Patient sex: M
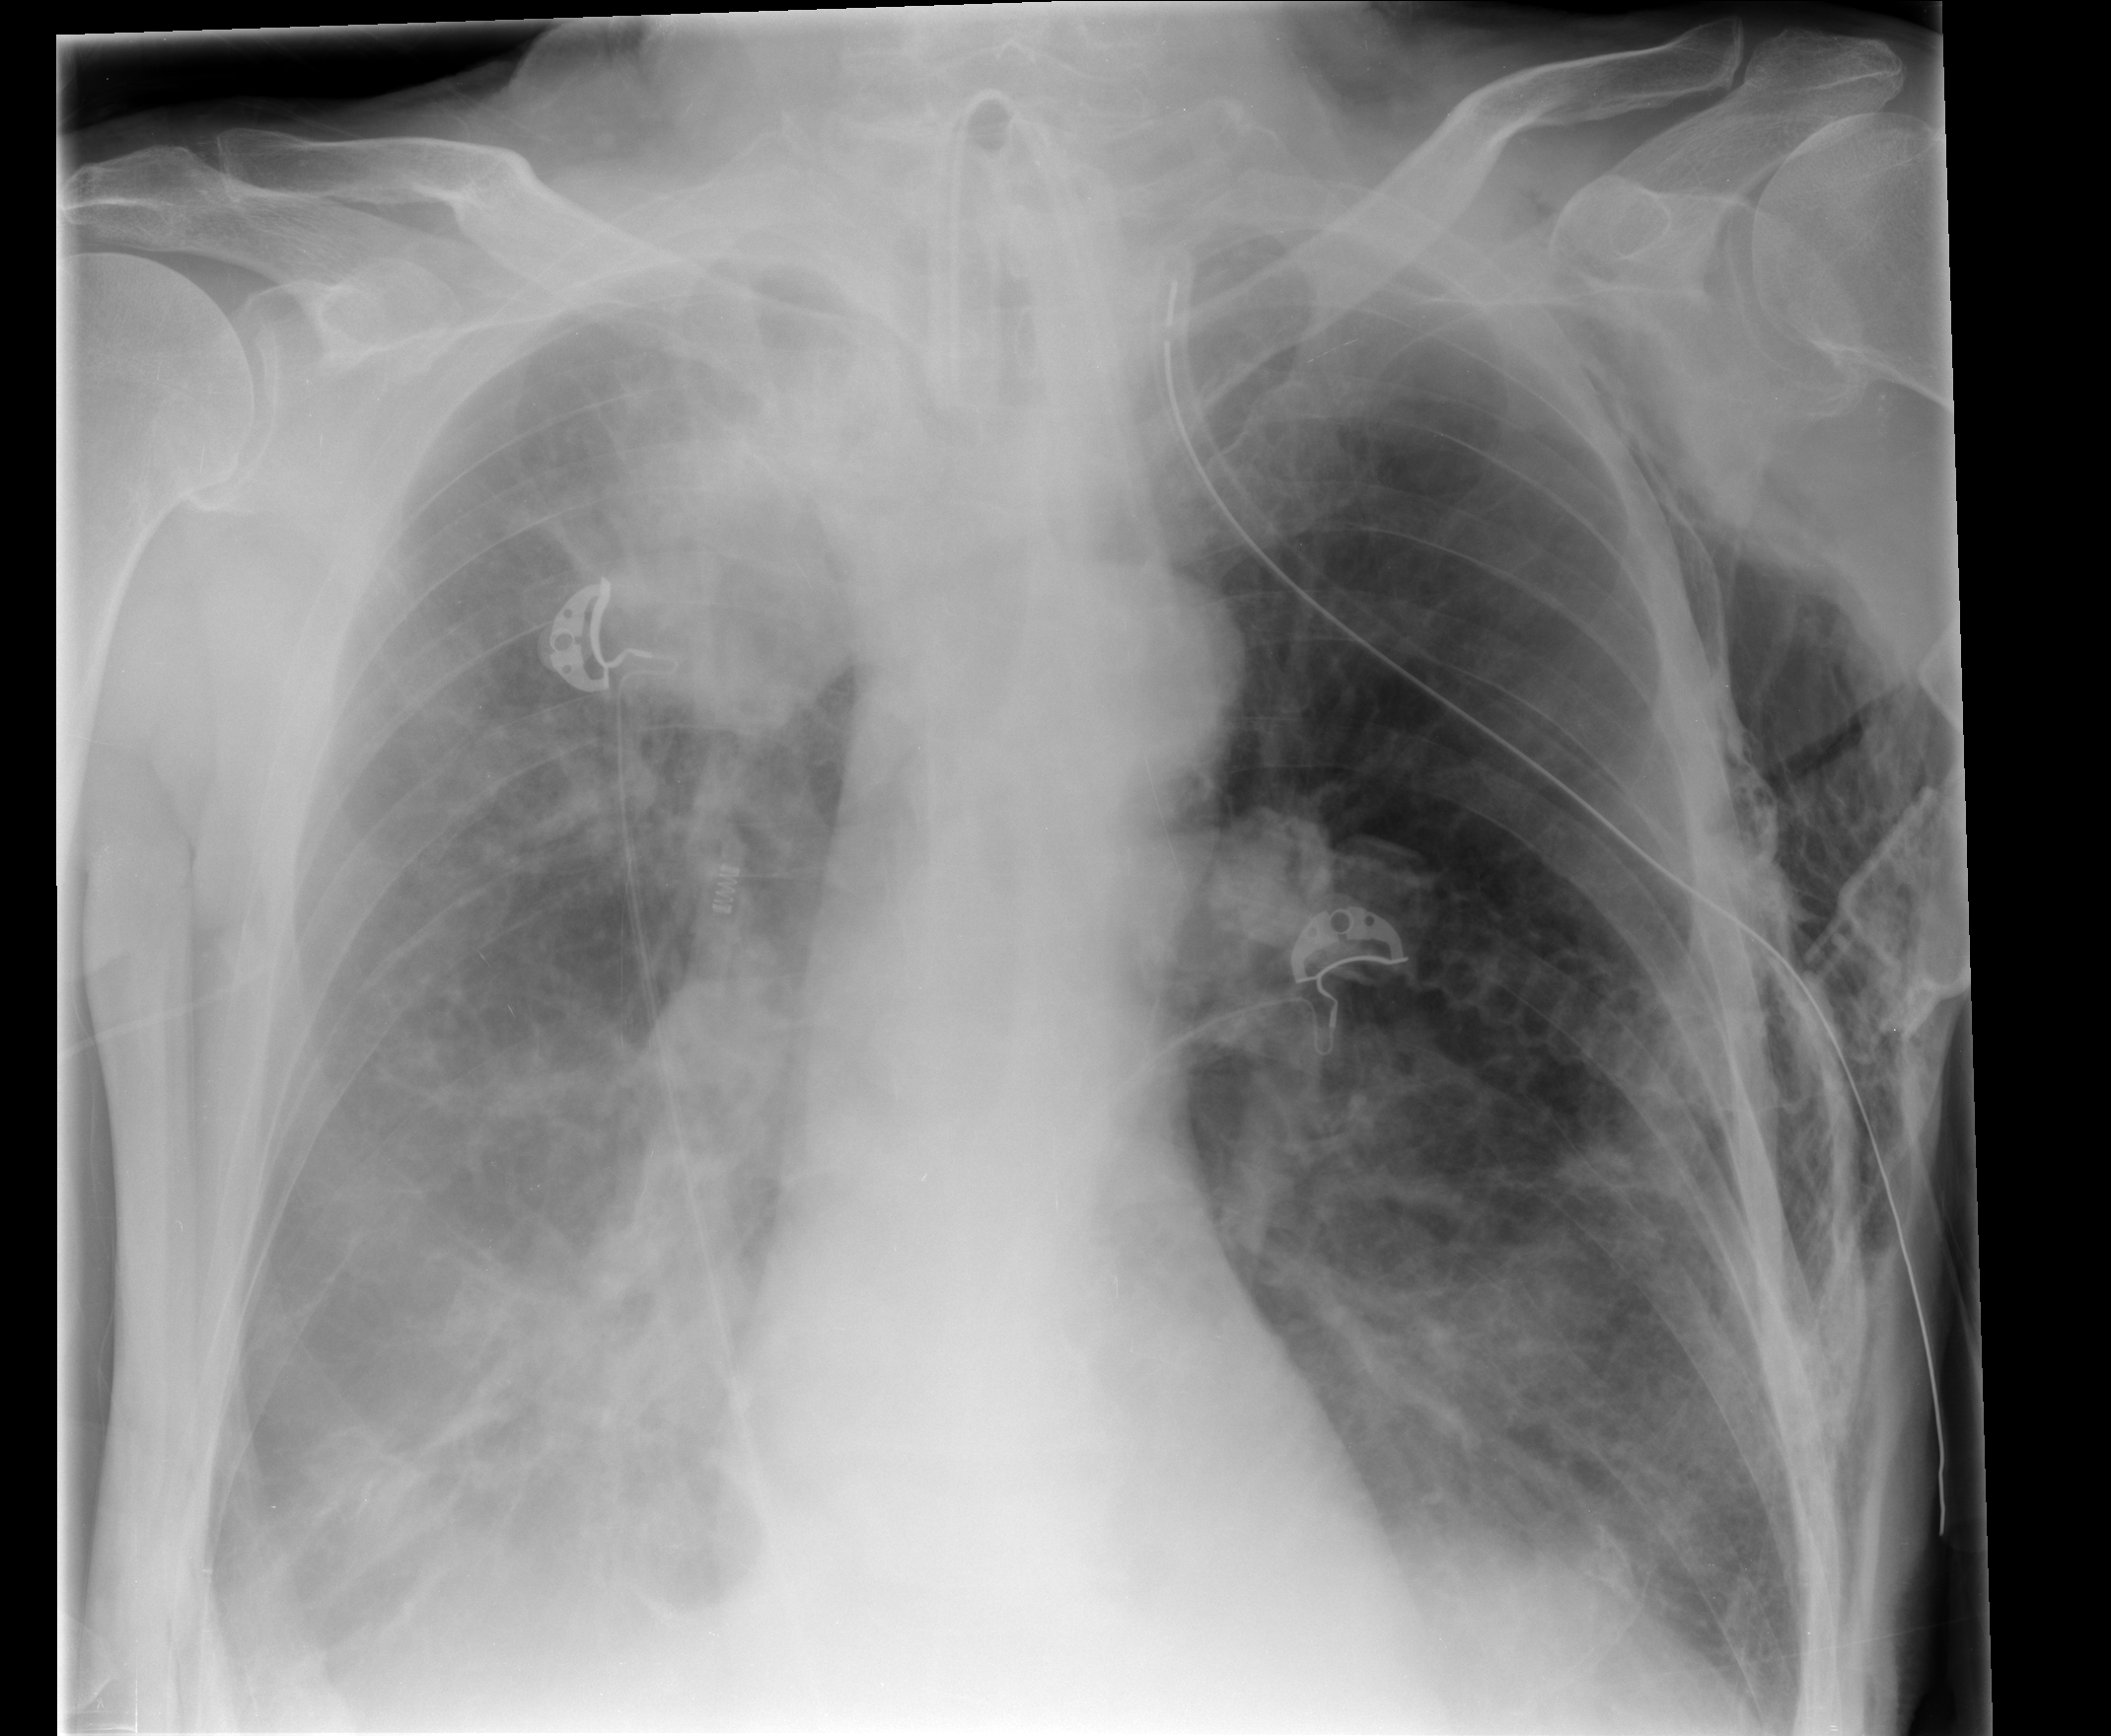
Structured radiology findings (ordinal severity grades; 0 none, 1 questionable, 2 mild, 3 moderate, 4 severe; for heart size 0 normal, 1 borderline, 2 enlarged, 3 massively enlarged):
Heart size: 0
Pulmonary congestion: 2
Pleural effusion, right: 3
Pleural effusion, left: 2
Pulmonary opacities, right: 2
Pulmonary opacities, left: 2
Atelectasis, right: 2
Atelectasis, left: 2